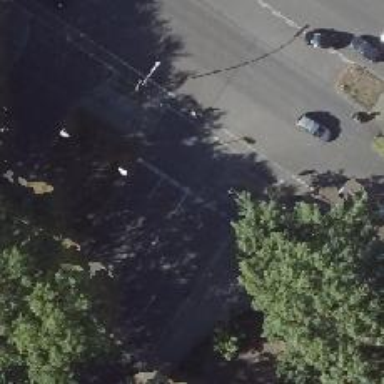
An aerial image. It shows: Road with traffic signals.